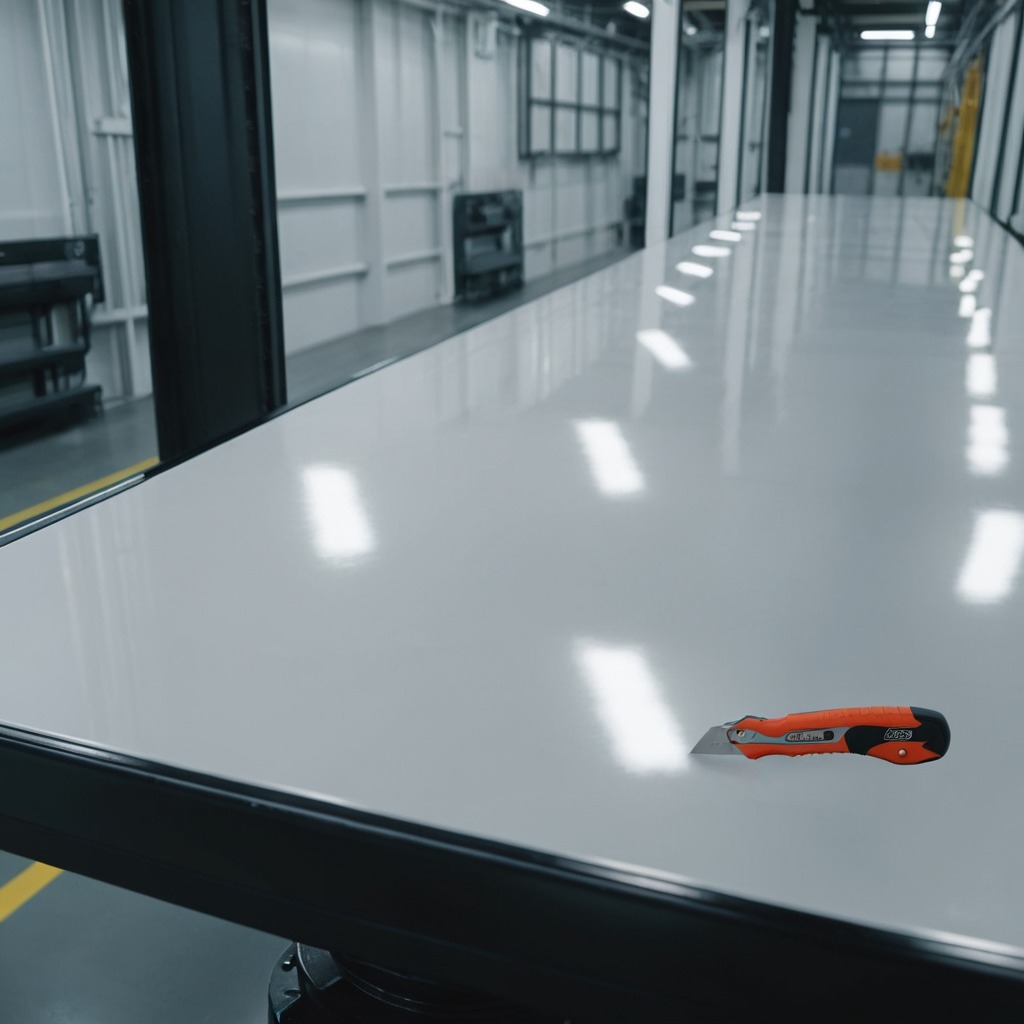
A utility knife lies on the table.